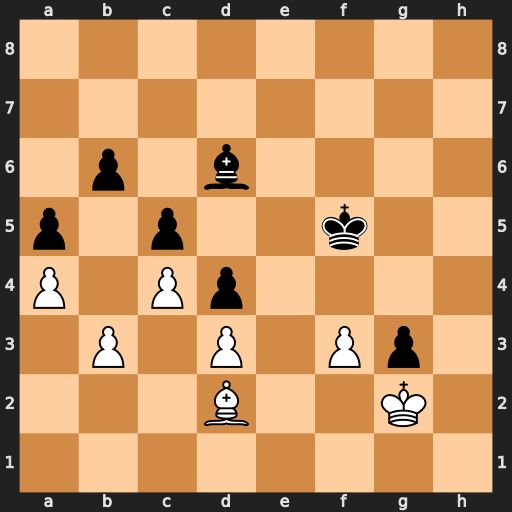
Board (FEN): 8/8/1p1b4/p1p2k2/P1Pp4/1P1P1Pp1/3B2K1/8
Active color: w
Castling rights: -
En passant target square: -
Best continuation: Be1 Be7 Bxg3